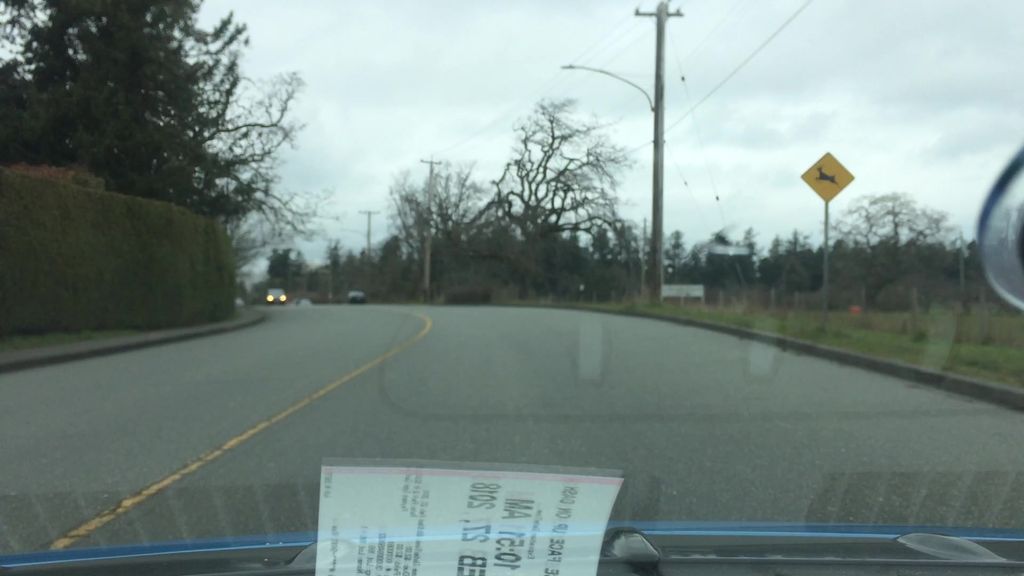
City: victoria